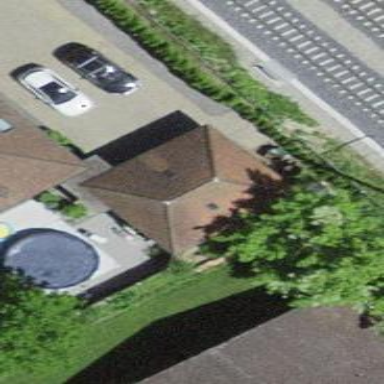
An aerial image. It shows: Garage.